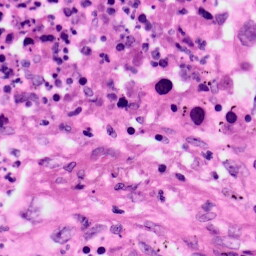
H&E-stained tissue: Lung